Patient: sex M, age 32
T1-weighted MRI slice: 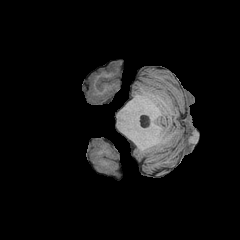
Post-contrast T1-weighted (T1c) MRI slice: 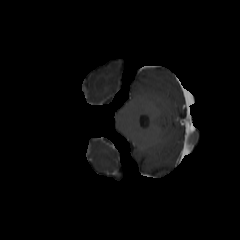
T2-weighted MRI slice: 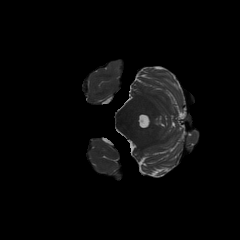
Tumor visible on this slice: no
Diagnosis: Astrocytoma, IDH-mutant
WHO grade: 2